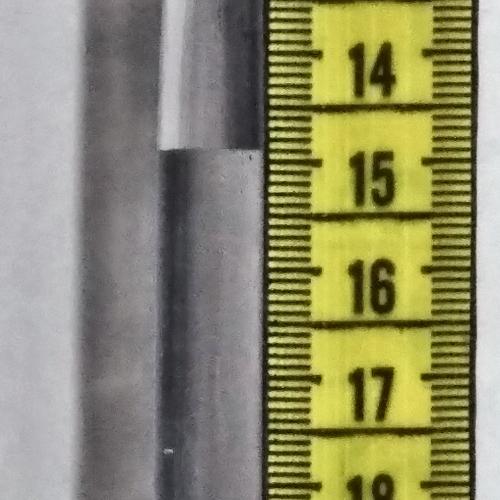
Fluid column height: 14.9 cm